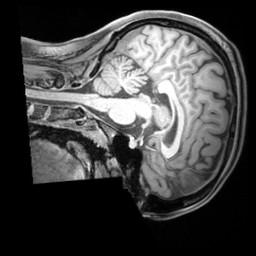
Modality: T1w
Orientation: sagittal
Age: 27
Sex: female
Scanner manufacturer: siemens
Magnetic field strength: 3 T
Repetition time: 1.97 s
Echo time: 0.00206 s